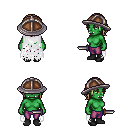
a pixel art fantasy rpg character, female body template, orc, green skin, white tattered cape, magenta pants, white blonde long bangs hairstyle, chain helm, black shoes, dagger, four views (front, back, left, right), 2x2 character sprite sheet, small pixel art, hard edges, no anti-aliasing